Question: I have checked and rechecked the padding and margins on all the elements for this page but there is a break between the #header and #container on this page. There should be no band of white. I tried giving the #container a neg. margin too, but that just ends up cutting off and disappearing. Any idea what I am doing wrong and where it is coming from? Thanks so much! <URL>
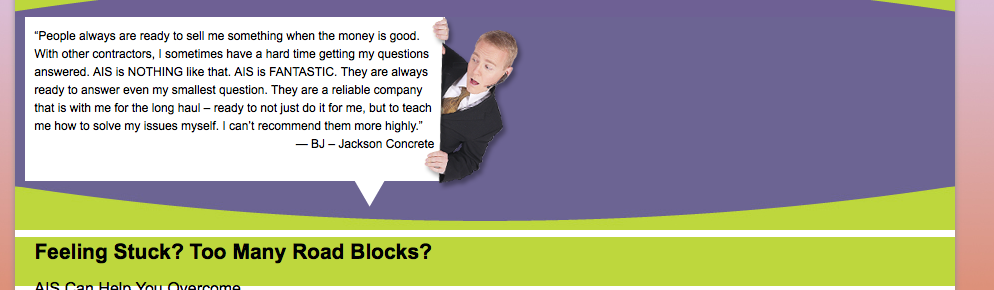
Answer: I just ran firebug and did this:
'#guy > img { position: absolute; }'
and
'#secondary { padding-bottom: 0; }'
which got rid of it in firefox.
I am not saying this is the correct fix for your current situation, but it may lead you in the right direction.